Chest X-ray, AP view. Patient: 30 years old, sex M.
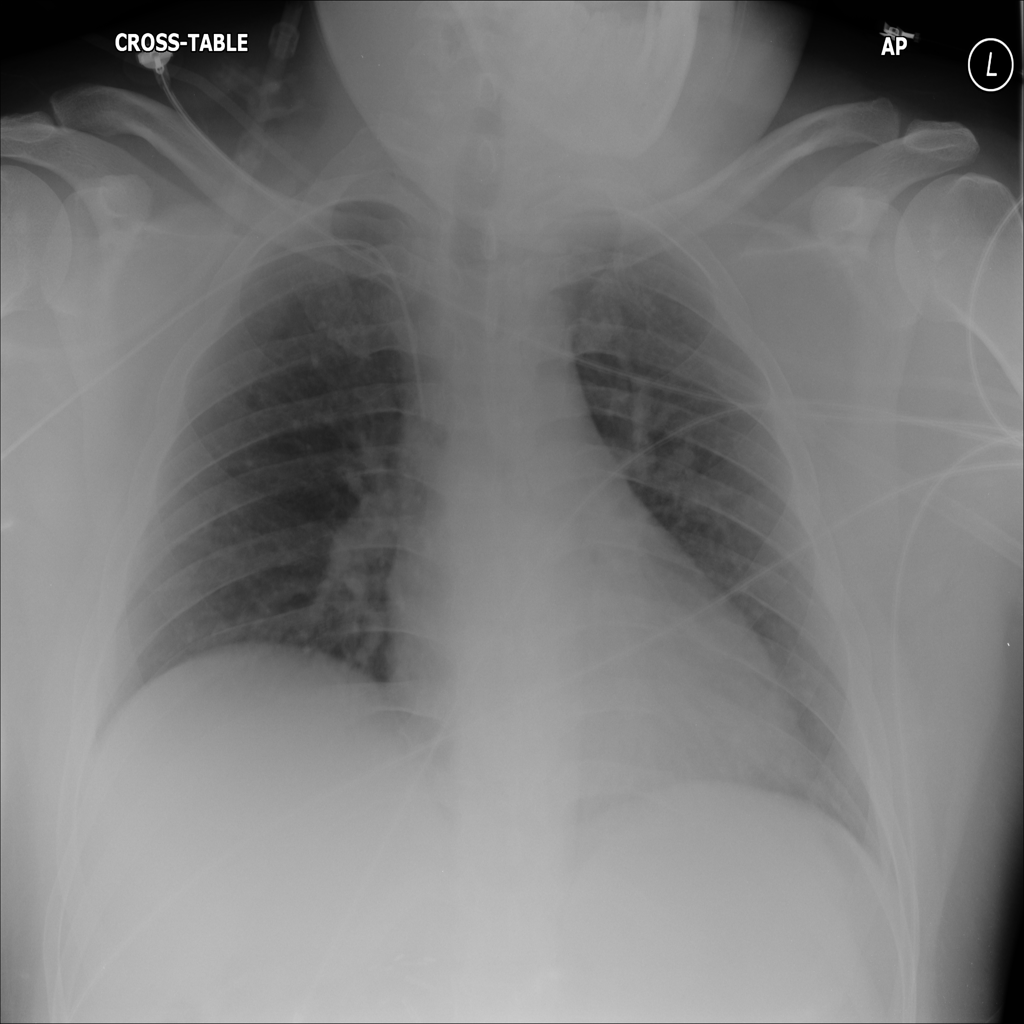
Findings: No Finding